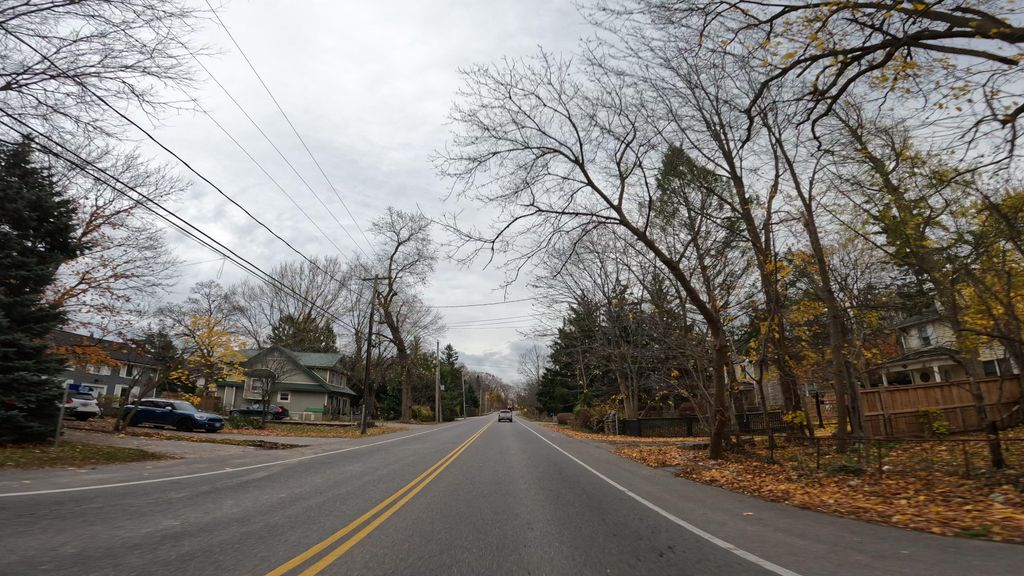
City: hamilton